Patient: sex F, age 59
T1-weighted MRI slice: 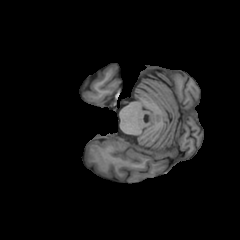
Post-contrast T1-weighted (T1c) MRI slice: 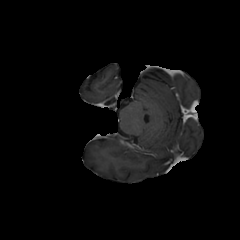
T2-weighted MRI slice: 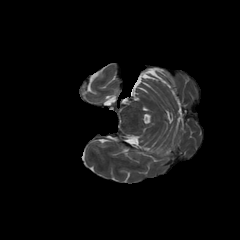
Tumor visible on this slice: no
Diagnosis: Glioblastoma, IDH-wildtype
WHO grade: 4